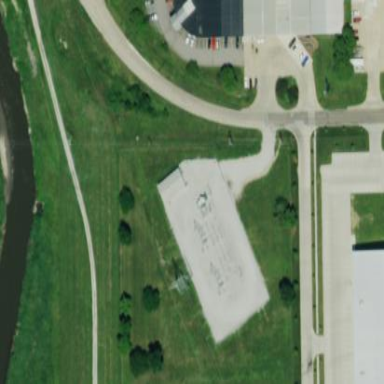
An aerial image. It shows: Power substation enclosed by fence.